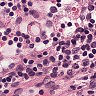
Metastatic tissue present: no